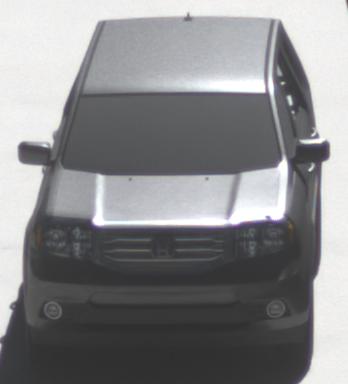
Make: Honda
Model: Pilot
Detailed model: Gen. 2 Facelift
Model produced from: 2012
Model produced until: 2015
Doors: 5
Color: gray
Road condition: dry road
Daytime: morning or afternoon
Contrast: high contrast